Aerial crown-view tile of a tropical tree (Barro Colorado Island, Panama), acquired 20250818:
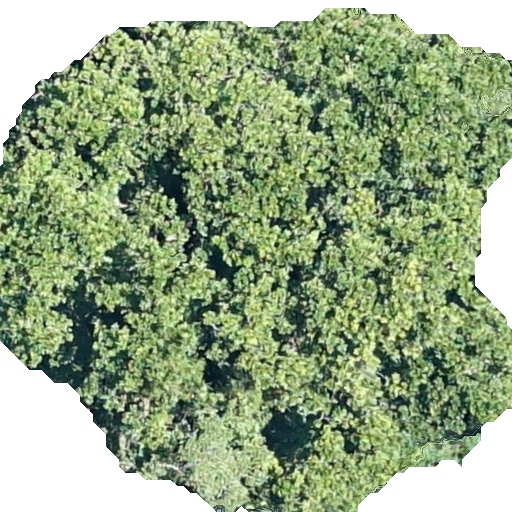
Species: Anacardium excelsum
GBIF accepted scientific name: Anacardium excelsum
Crown area: 319.587 m²